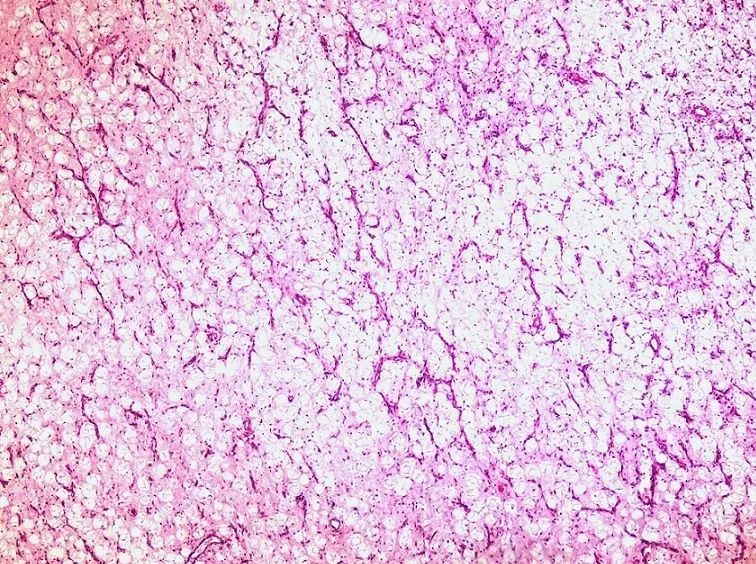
The tumor is made of an adipocytic proliferation showing a significant variation in cells size, with many branched capillaries, in a fibromyxoid background (HEx100).
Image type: pathology (h&e)